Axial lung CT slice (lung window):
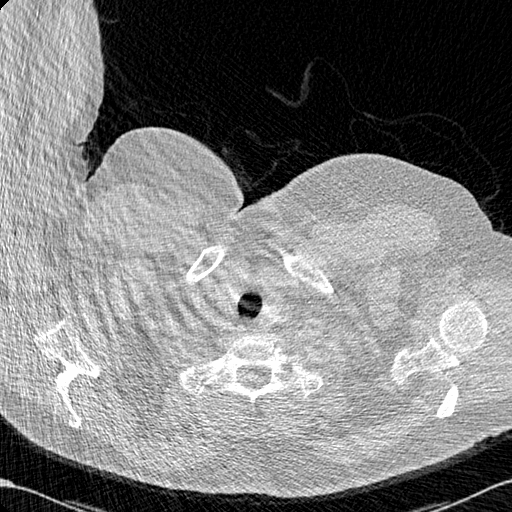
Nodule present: no